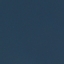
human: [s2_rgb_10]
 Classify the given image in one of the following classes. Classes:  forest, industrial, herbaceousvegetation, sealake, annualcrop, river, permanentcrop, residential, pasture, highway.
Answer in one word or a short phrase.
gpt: SeaLake